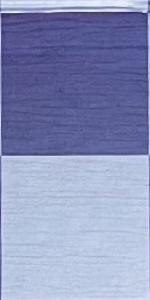
Label: Empty